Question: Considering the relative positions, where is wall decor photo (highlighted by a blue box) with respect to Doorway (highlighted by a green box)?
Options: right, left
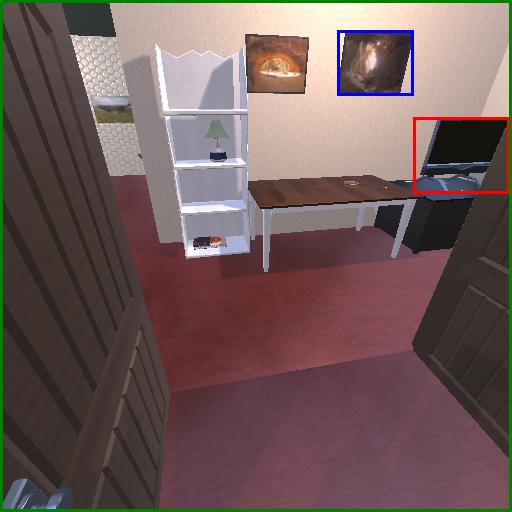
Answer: right